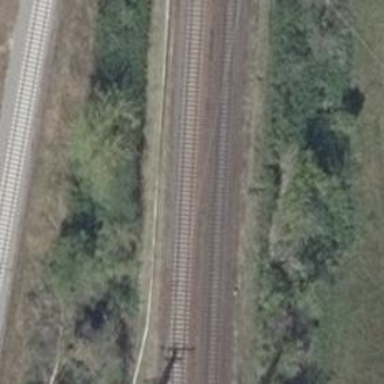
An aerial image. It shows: Railway with electrified contact lines.